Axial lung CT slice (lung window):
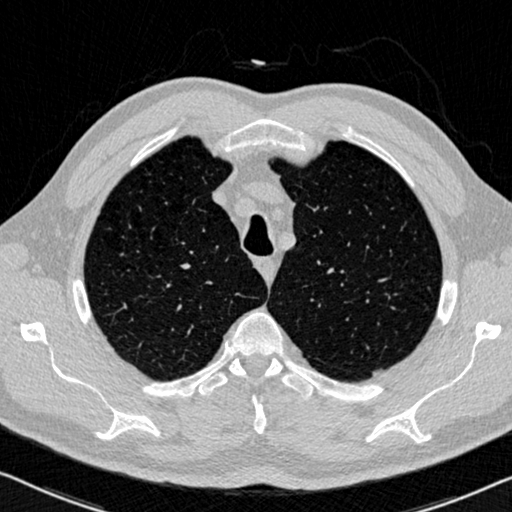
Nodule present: no